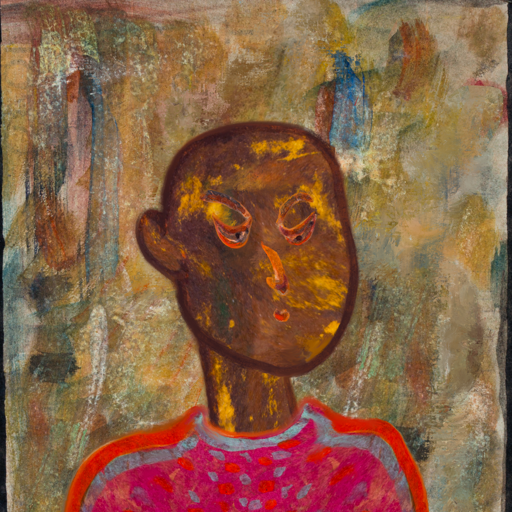
Background: Pipe, Head And Neck Side: Comrade, Face Side: Hypocrite, Bust: Sisters, Hair Side: Blank, Head Accessory: Blank, Second Necklace: Blank, Necklace: Blank, Baby: Blank